Question: I have :
'''
select id,
count(case when no01 ='B' then 1 END) +
count(case when no02='B' then 1 END) +
count(case when no03='B' then 1 END) as Count_All
From tabel_a
where date ='20150201'
group by id
'''

---
and also I have :
'''
select id, COUNT (*) from tabel_b
where ids <> 'T' and idt ='C'
group by id
'''
How can I join with via 'id'?
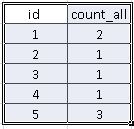
Answer: You could try using sub selects. Something like
'''
SELECT *
FROM (
select id,
count(case when no01 ='B' then 1 END) + count(case when no02='B' then 1 END) + count(case when no03='B' then 1 END) as Count_All
From tabel_a
where date ='20150201'
group by id
) a INNER JOIN
(
select id,
COUNT (*) cnt
from tabel_b
where ids <> 'T'
and idt ='C'
group by id
) b ON a.ID = b.ID
'''
Seeing as you specified SQL Server, you could also make use of a <URL>.
Something like
'''
;WITH a AS (
select id,
count(case when no01 ='B' then 1 END) + count(case when no02='B' then 1 END) + count(case when no03='B' then 1 END) as Count_All
From tabel_a
where date ='20150201'
group by id
)
, b as (
select id,
COUNT (*) cnt
from tabel_b
where ids <> 'T'
and idt ='C'
group by id
)
SELECT *
FROm a INNER JOIN
b ON a.ID = b.ID
'''